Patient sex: M
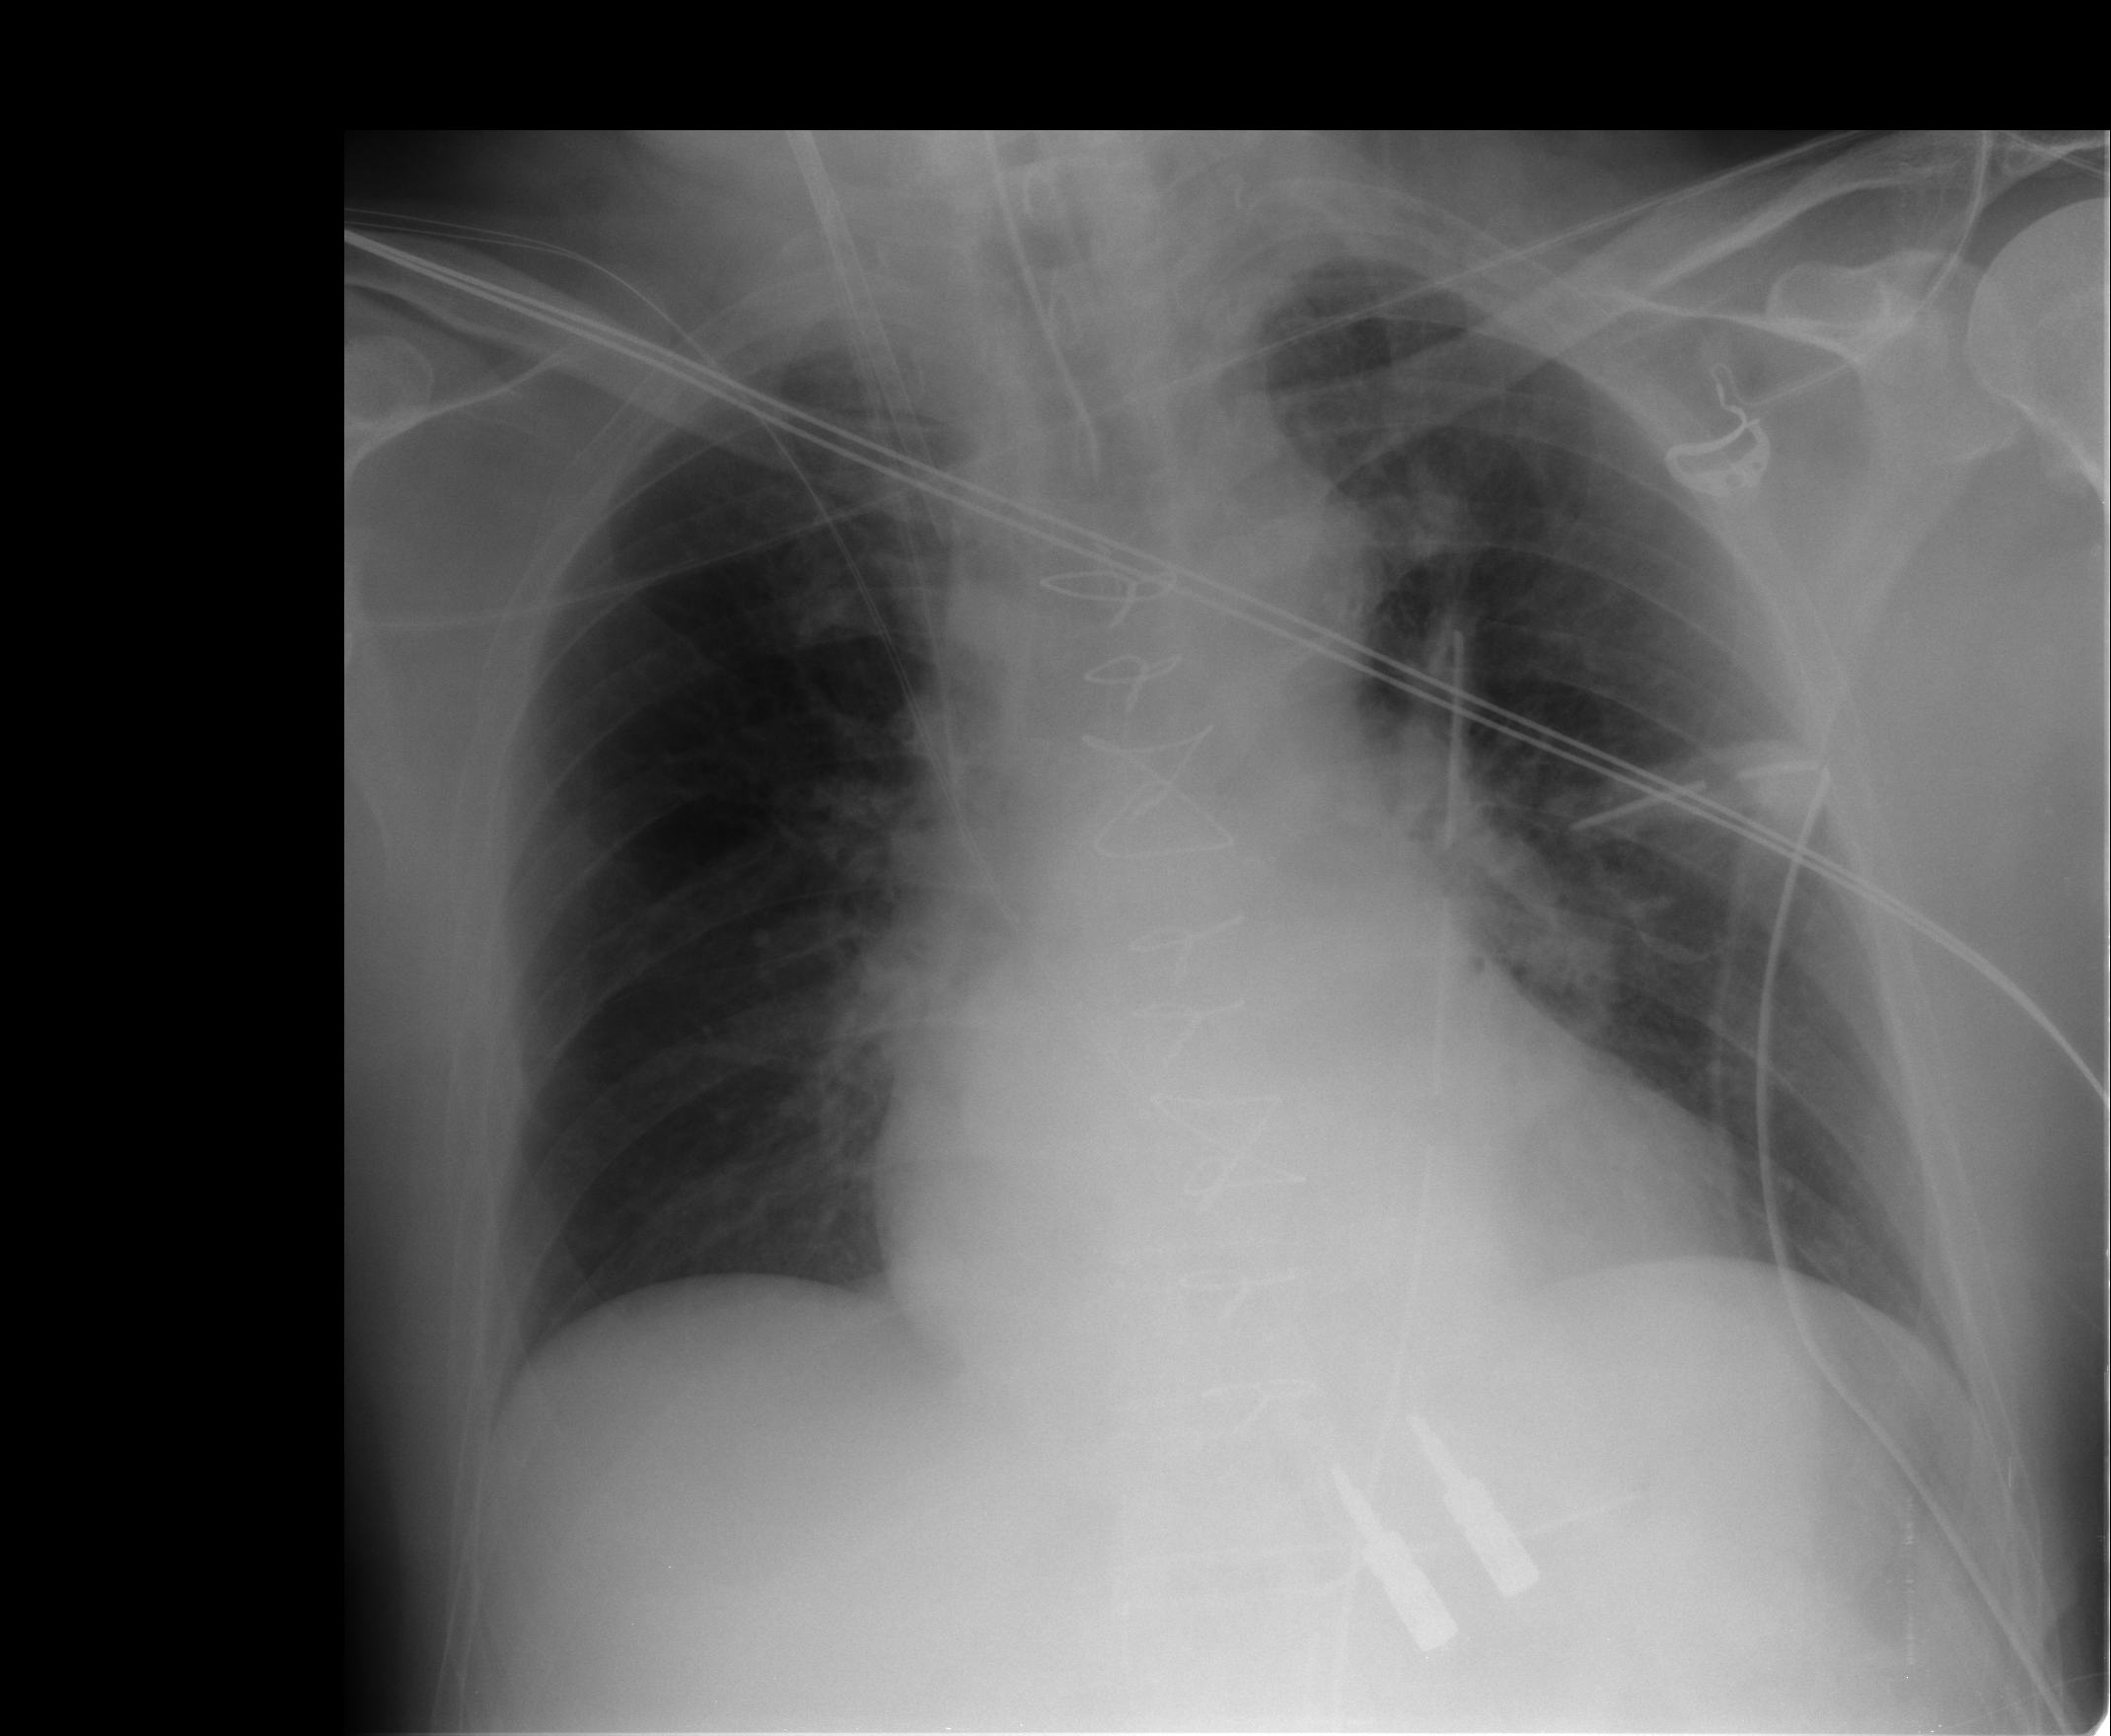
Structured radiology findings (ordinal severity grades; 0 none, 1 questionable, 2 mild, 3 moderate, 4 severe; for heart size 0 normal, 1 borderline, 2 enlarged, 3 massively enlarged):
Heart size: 2
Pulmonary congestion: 2
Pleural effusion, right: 0
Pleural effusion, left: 0
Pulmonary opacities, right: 0
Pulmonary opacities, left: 0
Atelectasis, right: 0
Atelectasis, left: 0